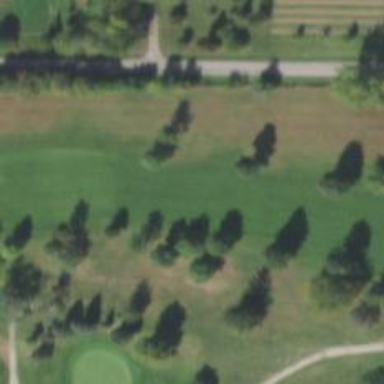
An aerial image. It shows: View of golf hole.